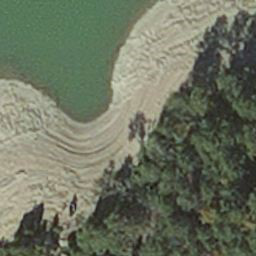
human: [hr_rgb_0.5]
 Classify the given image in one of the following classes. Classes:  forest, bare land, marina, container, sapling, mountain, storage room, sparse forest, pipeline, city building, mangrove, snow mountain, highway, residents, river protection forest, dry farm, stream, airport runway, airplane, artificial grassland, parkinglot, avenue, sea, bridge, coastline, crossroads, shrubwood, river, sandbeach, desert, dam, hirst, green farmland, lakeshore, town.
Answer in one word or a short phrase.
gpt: hirst